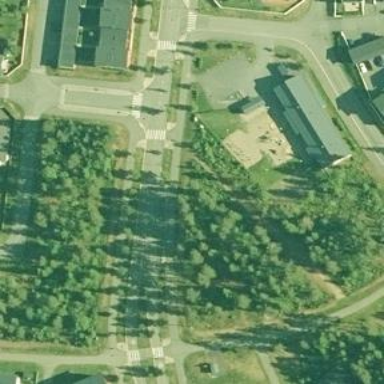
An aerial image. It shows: Kindergarten.